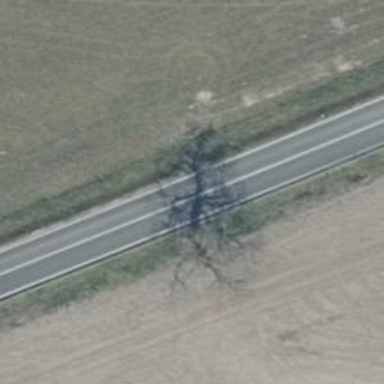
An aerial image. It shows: Deciduous broadleaved tree.